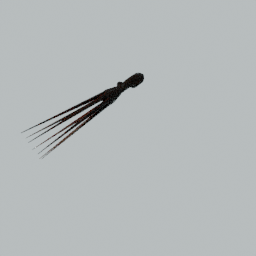
Label: animals